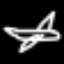
Label: airplane